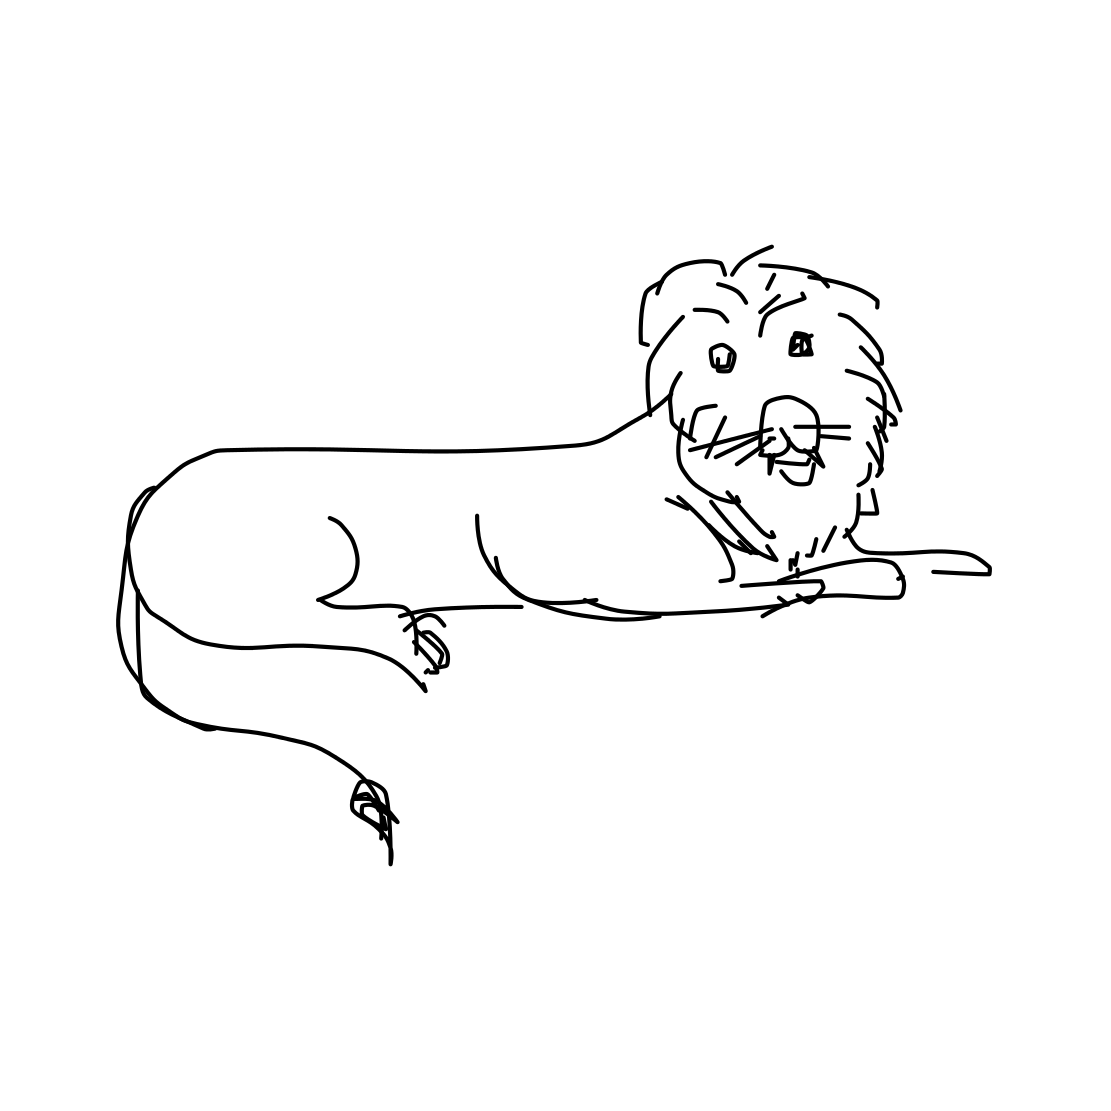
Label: lion